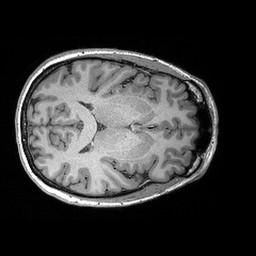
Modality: T1w
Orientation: axial
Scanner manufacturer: siemens
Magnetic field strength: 3 T
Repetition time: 2.3 s
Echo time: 0.00298 s